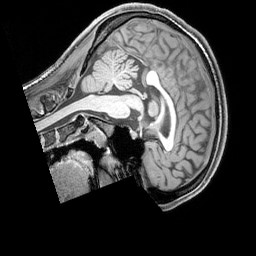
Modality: T1w
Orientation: sagittal
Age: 19
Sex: female
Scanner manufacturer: siemens
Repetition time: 2.3 s
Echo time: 0.00226 s